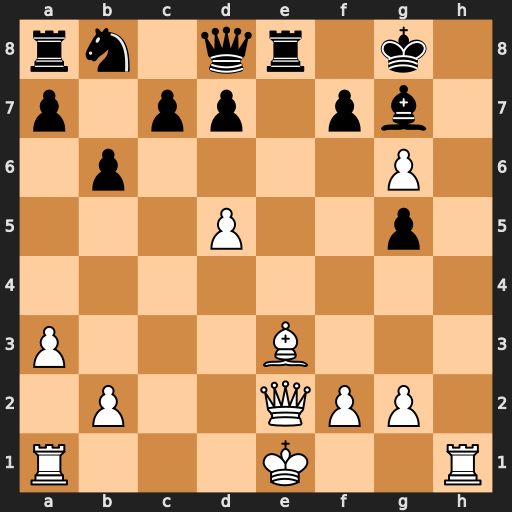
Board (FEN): rn1qr1k1/p1pp1pb1/1p4P1/3P2p1/8/P3B3/1P2QPP1/R3K2R
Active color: w
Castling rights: KQ
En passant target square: -
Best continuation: gxf7+ Kxf7 Qh5+ Kf8 Rh3